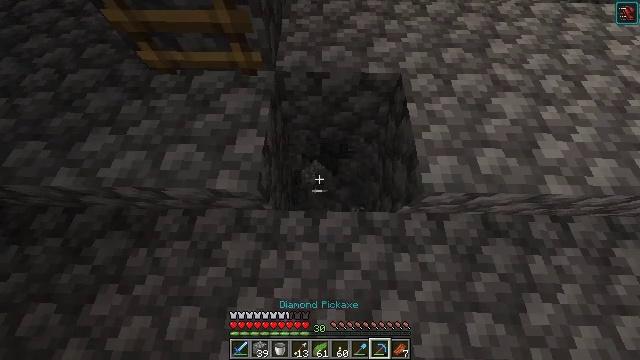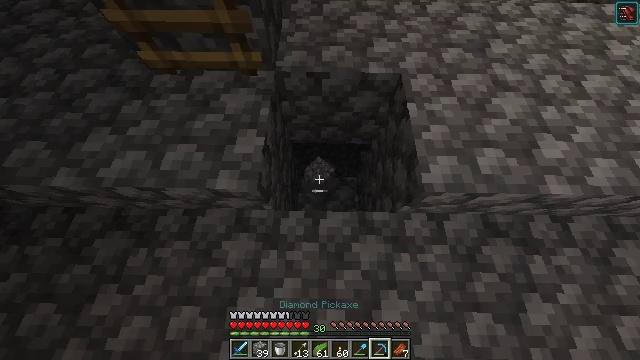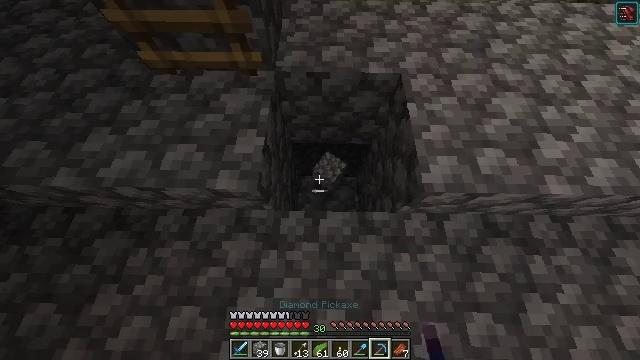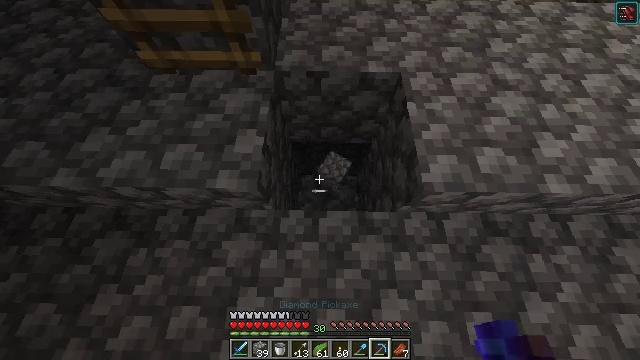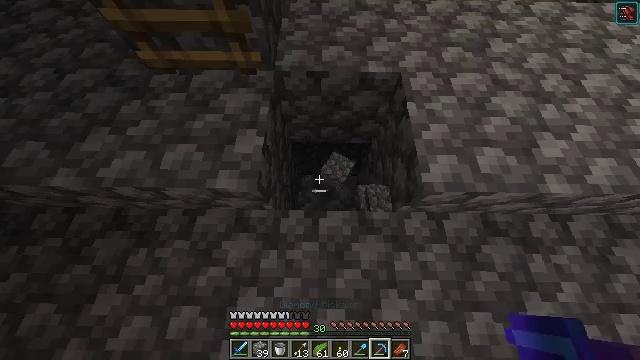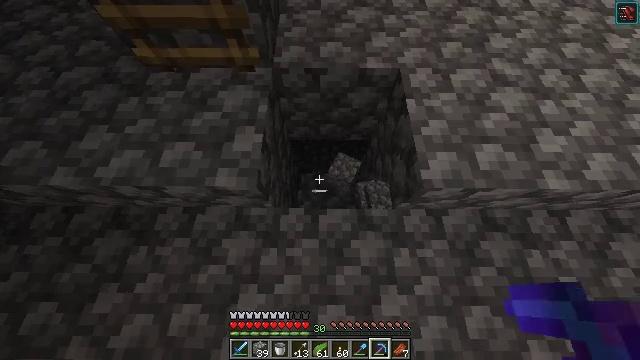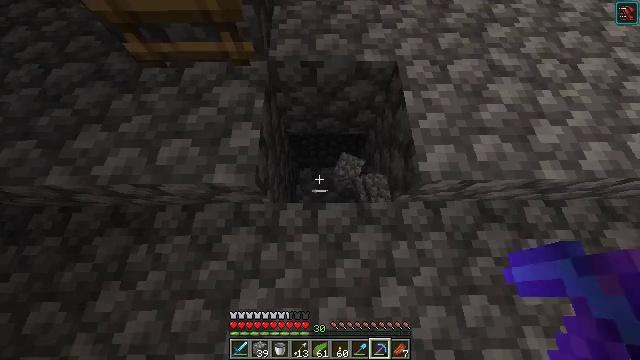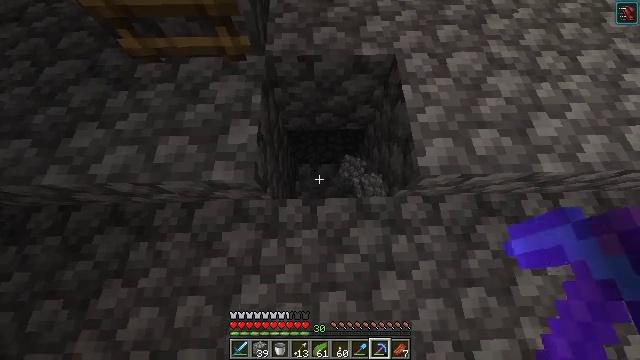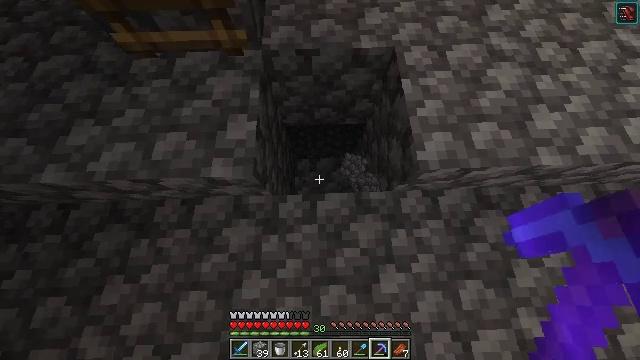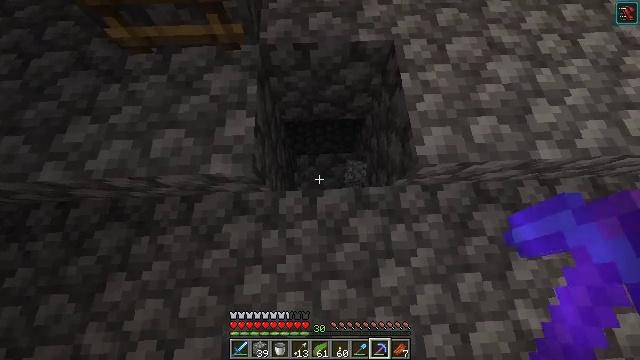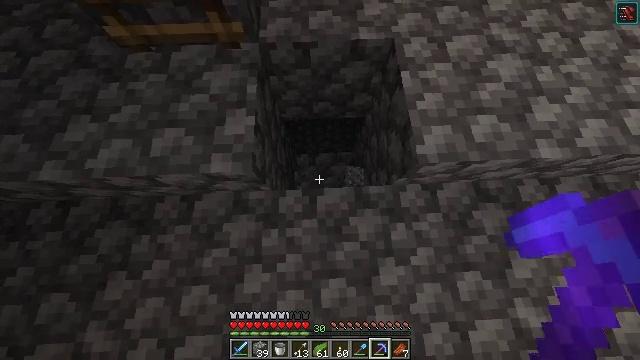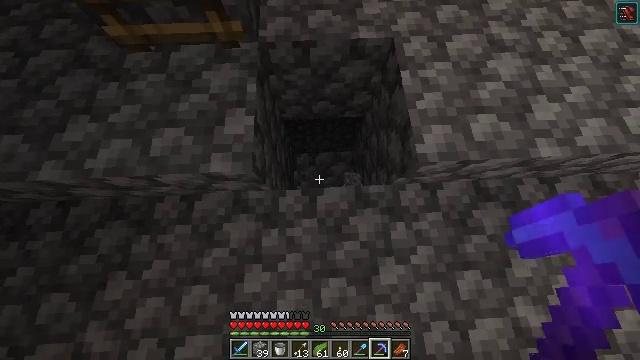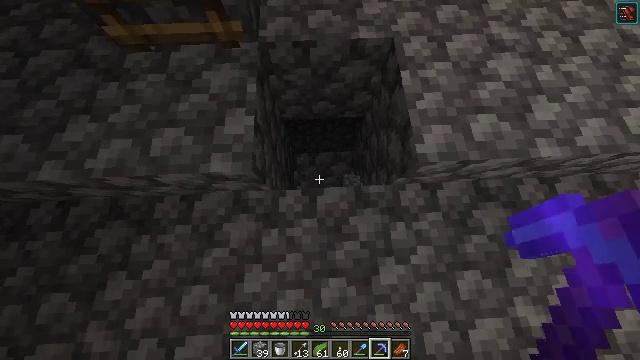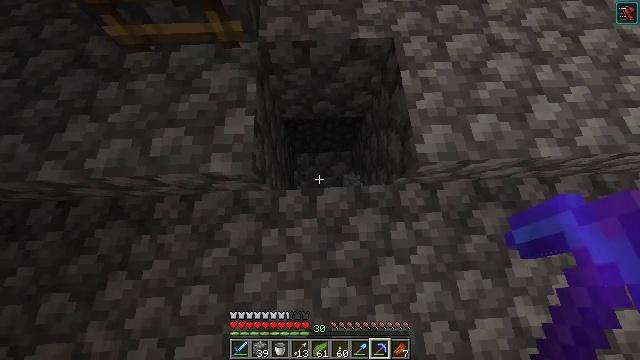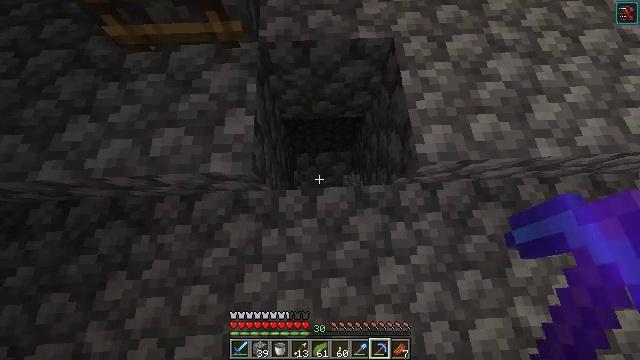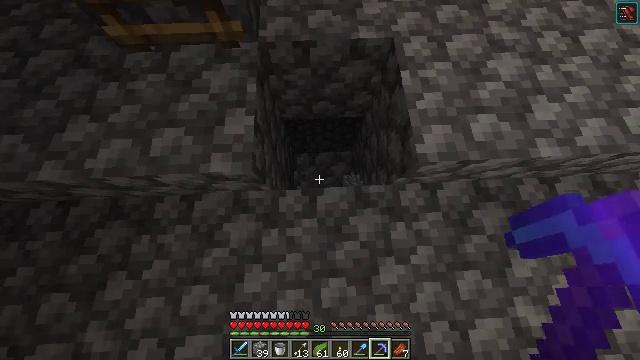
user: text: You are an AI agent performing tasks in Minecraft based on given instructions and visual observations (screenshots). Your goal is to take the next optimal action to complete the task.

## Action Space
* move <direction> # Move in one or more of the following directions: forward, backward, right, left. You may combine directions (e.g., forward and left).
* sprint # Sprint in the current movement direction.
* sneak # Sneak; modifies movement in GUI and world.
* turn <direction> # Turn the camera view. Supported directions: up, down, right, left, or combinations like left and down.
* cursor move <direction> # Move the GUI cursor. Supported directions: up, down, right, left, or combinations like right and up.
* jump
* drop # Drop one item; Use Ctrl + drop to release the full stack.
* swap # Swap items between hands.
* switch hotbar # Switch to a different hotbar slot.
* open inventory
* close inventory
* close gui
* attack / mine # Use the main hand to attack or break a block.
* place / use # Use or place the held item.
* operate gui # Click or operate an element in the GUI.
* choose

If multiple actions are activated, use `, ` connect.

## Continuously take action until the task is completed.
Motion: motion action
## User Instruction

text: Remove a cobblestone slab from the inventory.
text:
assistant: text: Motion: no_op
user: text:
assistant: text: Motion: no_op
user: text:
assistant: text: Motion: no_op
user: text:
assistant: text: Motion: no_op
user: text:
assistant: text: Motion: no_op
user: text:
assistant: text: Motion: turn right and down
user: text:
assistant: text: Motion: turn down
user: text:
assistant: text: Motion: turn down
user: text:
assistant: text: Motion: turn down
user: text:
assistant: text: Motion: no_op
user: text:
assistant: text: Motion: no_op
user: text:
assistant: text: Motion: no_op
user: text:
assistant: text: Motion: no_op
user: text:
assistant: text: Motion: no_op
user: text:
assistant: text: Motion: no_op
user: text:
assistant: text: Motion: move forward
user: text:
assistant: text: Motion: move forward
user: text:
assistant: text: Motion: move forward
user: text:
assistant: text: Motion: no_op
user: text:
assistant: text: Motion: no_op
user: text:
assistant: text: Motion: no_op
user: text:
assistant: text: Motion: no_op
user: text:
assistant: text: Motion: no_op
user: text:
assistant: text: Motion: no_op
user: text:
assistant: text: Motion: no_op
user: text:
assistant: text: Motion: no_op
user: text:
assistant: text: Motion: no_op
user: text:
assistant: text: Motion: no_op
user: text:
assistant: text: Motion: turn left and up
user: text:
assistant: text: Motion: turn left and up